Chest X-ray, PA view. Patient: 54 years old, sex F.
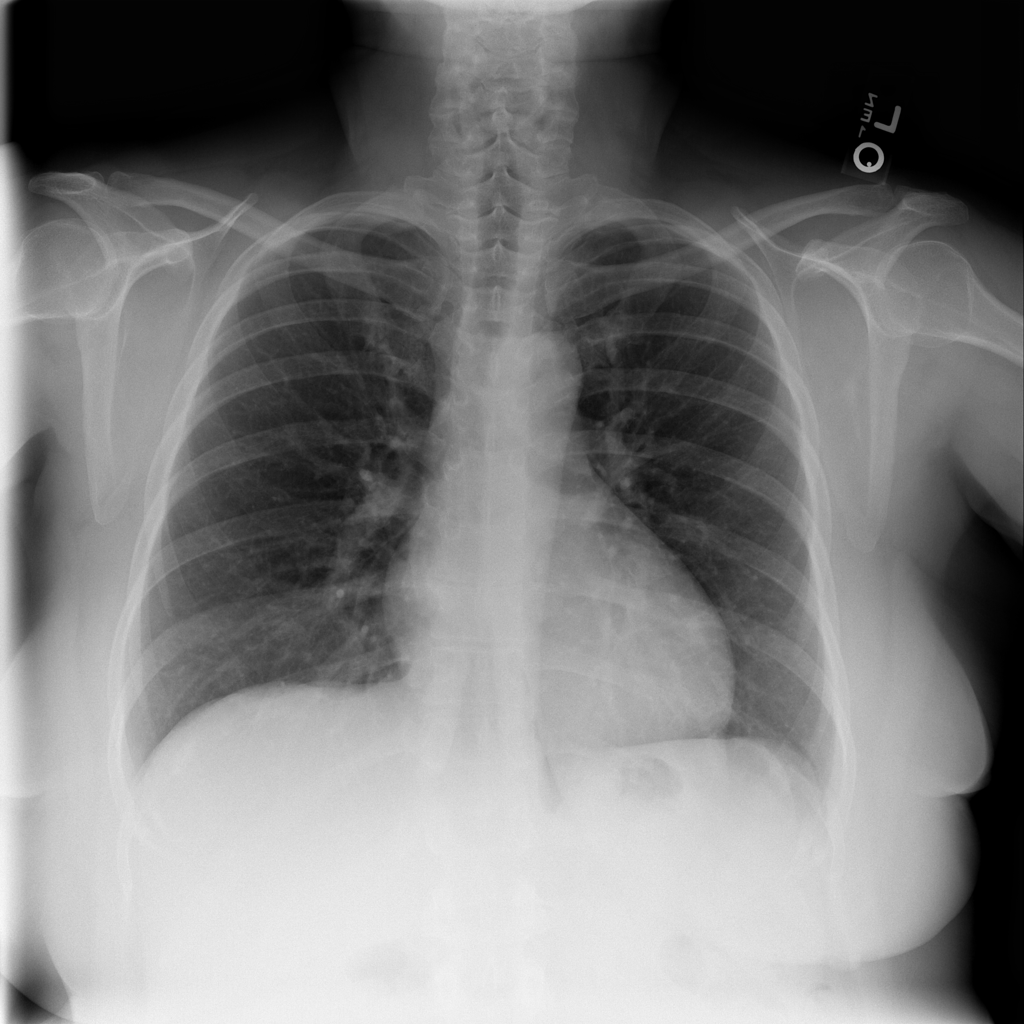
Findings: No Finding